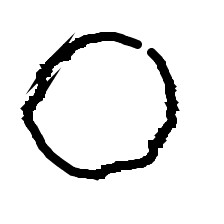
Shape: circle